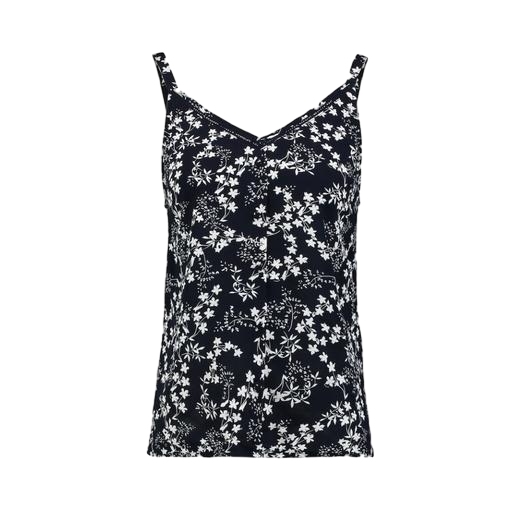
black v-neck printed tank top, black floral print cami, black sleeveless floral-print shirt, white background